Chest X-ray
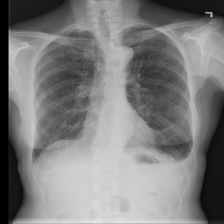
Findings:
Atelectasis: negative
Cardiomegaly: negative
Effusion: positive
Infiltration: negative
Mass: negative
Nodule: negative
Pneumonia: negative
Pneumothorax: negative
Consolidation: negative
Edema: negative
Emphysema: negative
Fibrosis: positive
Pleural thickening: negative
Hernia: negative